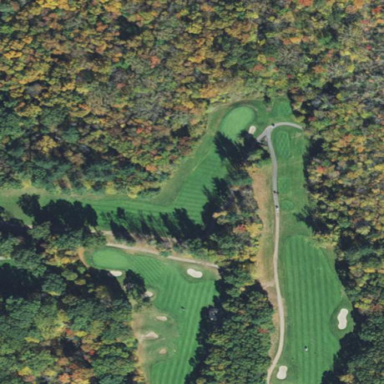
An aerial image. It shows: Golf fairway surrounded by grass.